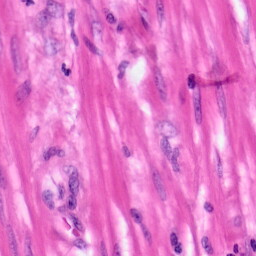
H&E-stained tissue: Pancreatic